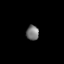
Tissue: lung
Cell type: Epithelial cells
Senescence score: 0.1982
Nuclear area (px): 182
Mean DAPI intensity: 119.736